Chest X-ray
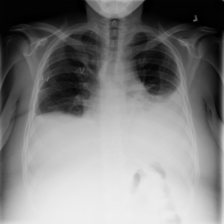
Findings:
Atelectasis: negative
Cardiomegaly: negative
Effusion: positive
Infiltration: negative
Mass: negative
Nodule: negative
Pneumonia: negative
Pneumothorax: negative
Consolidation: negative
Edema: negative
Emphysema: negative
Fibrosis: negative
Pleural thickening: negative
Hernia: negative